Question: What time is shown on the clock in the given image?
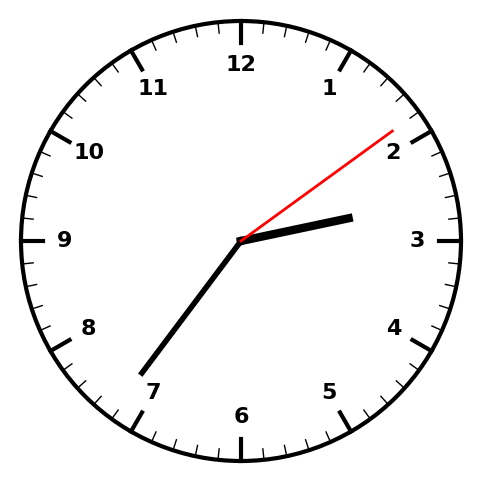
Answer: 02:36:09